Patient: sex F, age 33
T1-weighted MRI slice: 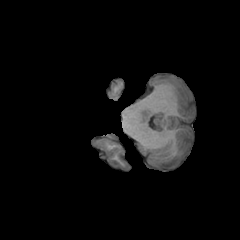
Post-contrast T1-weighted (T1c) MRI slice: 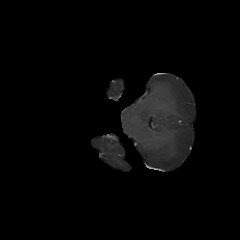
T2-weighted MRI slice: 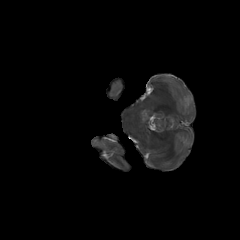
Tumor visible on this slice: yes
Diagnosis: Glioblastoma, IDH-wildtype
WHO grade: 4